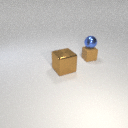
small blue metal sphere above small brown rubber cube